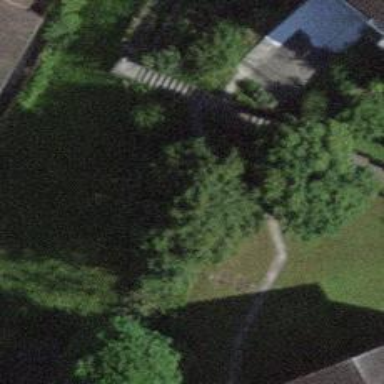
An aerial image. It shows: Road with steps.